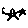
Label: star